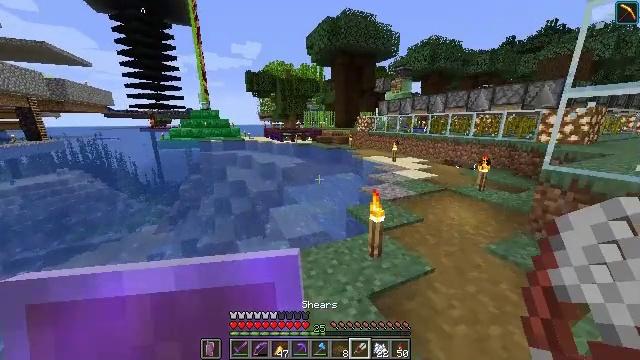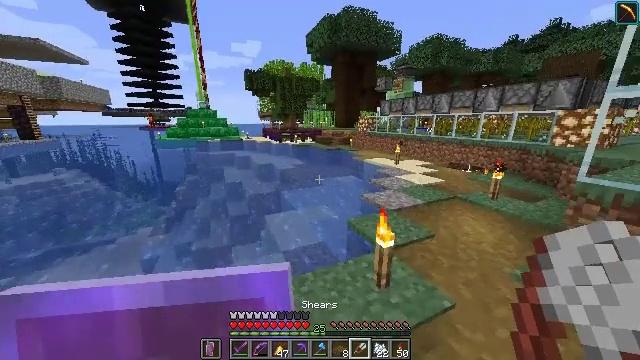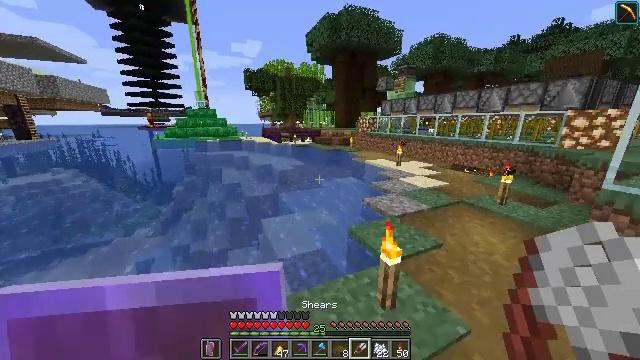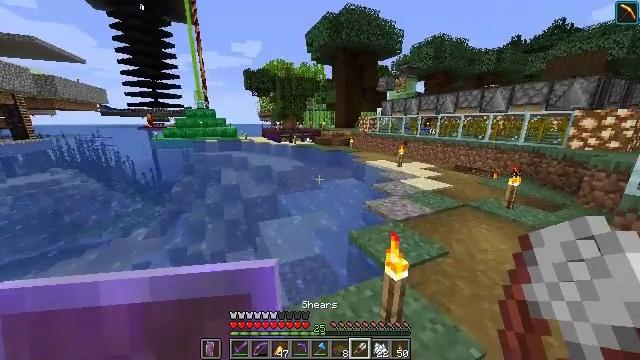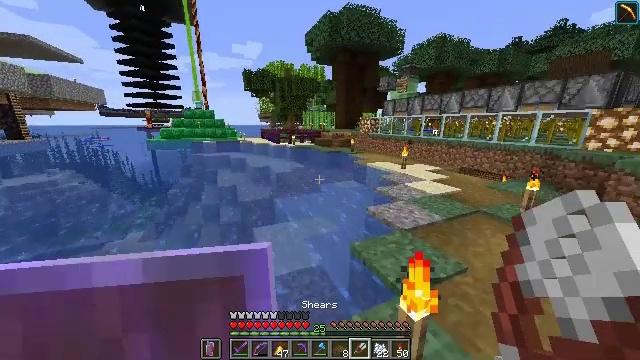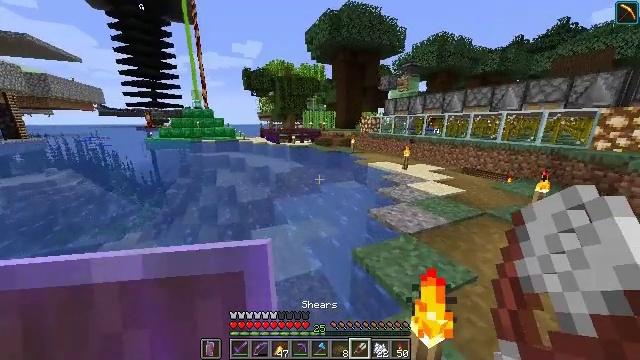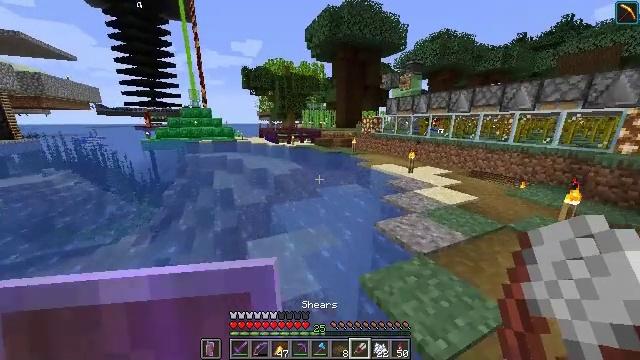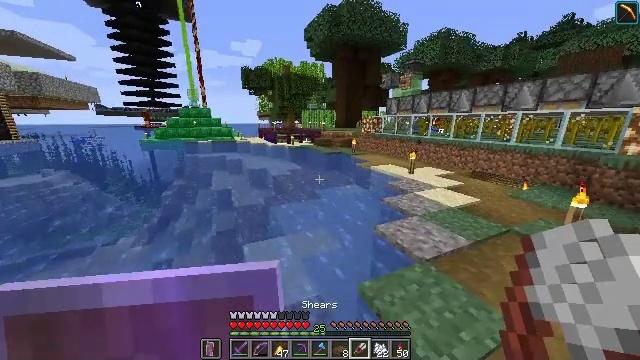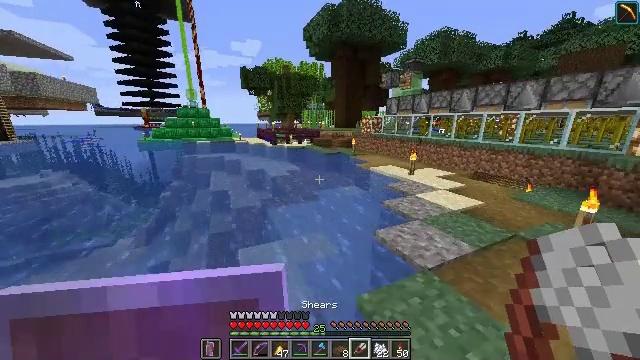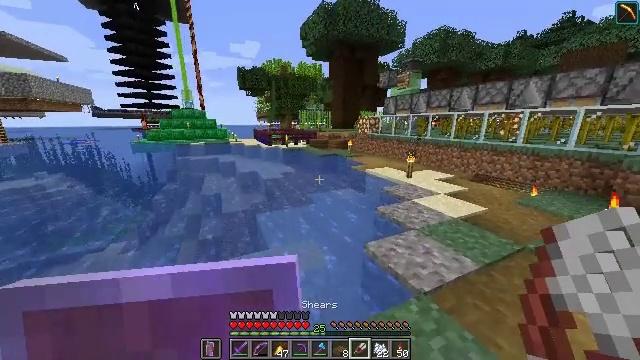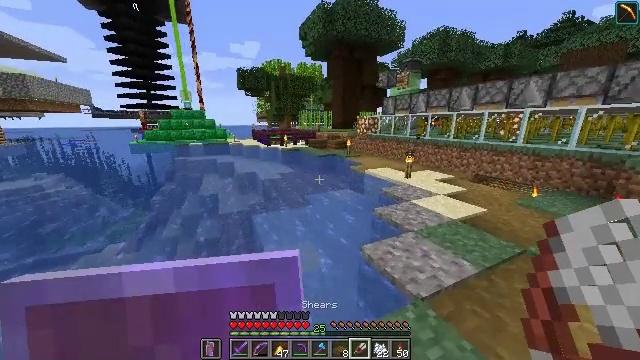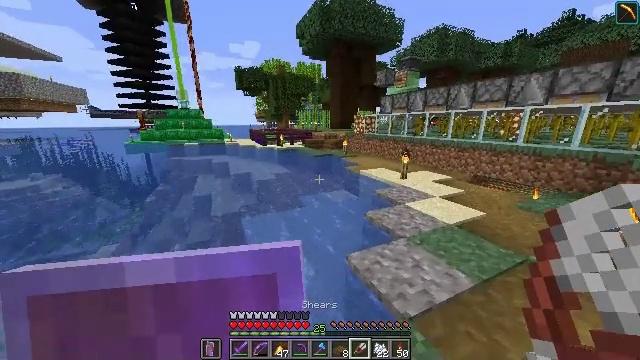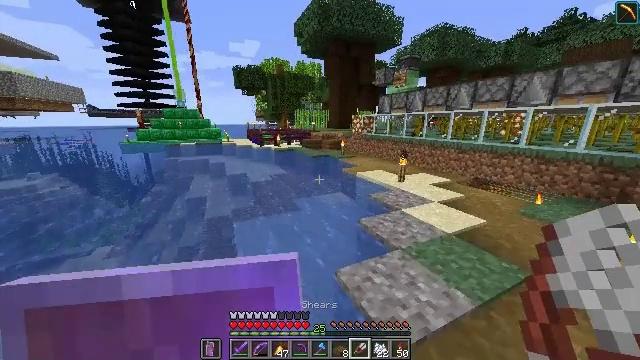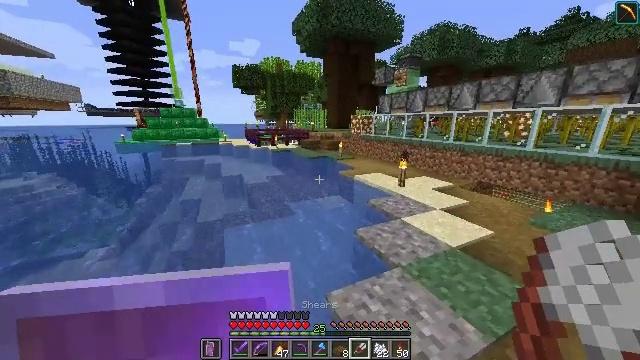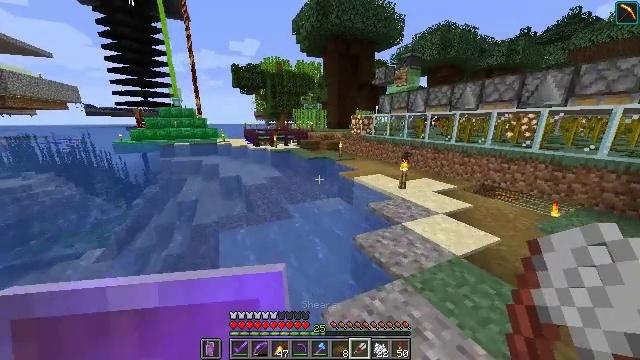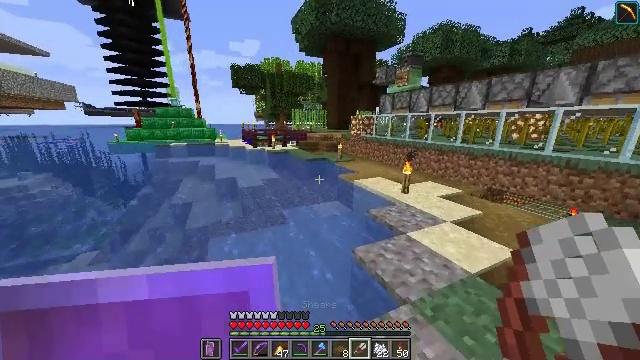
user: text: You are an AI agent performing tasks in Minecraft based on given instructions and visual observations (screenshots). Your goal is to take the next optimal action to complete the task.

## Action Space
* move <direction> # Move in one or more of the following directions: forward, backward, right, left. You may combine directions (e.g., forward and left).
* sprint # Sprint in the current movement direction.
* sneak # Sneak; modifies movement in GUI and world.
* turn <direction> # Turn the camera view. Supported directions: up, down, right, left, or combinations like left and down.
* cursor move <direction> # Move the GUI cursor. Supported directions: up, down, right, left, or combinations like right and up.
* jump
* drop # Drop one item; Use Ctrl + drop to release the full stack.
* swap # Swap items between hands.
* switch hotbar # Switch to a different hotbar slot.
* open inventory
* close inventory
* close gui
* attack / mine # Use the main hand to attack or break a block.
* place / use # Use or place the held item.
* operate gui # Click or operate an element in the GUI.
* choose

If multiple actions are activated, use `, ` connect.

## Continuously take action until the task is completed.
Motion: motion action
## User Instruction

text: Gather oak leaves by attacking.
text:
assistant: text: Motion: move forward, sprint
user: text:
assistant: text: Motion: move forward, sprint
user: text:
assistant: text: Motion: move forward, sprint
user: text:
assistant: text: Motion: move forward, sprint
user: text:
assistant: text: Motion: move forward, sprint
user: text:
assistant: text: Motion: move forward, sprint
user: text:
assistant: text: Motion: move forward and move right, sprint
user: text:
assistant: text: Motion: move forward and move right, sprint
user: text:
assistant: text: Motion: move forward and move right, sprint
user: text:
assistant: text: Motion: move forward and move right, sprint
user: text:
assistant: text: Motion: move forward and move right, sprint
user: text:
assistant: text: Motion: move forward, sprint
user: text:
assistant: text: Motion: move forward, sprint
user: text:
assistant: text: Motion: move forward, sprint
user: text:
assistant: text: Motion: move forward, sprint
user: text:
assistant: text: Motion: move forward and move right, sprint
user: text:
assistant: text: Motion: move forward and move right, sprint
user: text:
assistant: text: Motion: move forward and move right, sprint
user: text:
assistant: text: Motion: move forward and move right, sprint
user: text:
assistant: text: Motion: move forward and move right, sprint
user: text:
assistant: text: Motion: move forward, sprint
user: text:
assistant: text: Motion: move forward, sprint
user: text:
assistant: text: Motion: move forward, sprint
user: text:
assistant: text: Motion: move forward, sprint
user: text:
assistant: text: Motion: move forward and move right, sprint
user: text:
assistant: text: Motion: move forward and move right, sprint
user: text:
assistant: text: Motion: move forward and move right, sprint
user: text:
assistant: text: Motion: move forward and move right, sprint, turn left
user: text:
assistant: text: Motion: move forward, sprint, turn left
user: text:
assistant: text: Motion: move forward, sprint, turn left